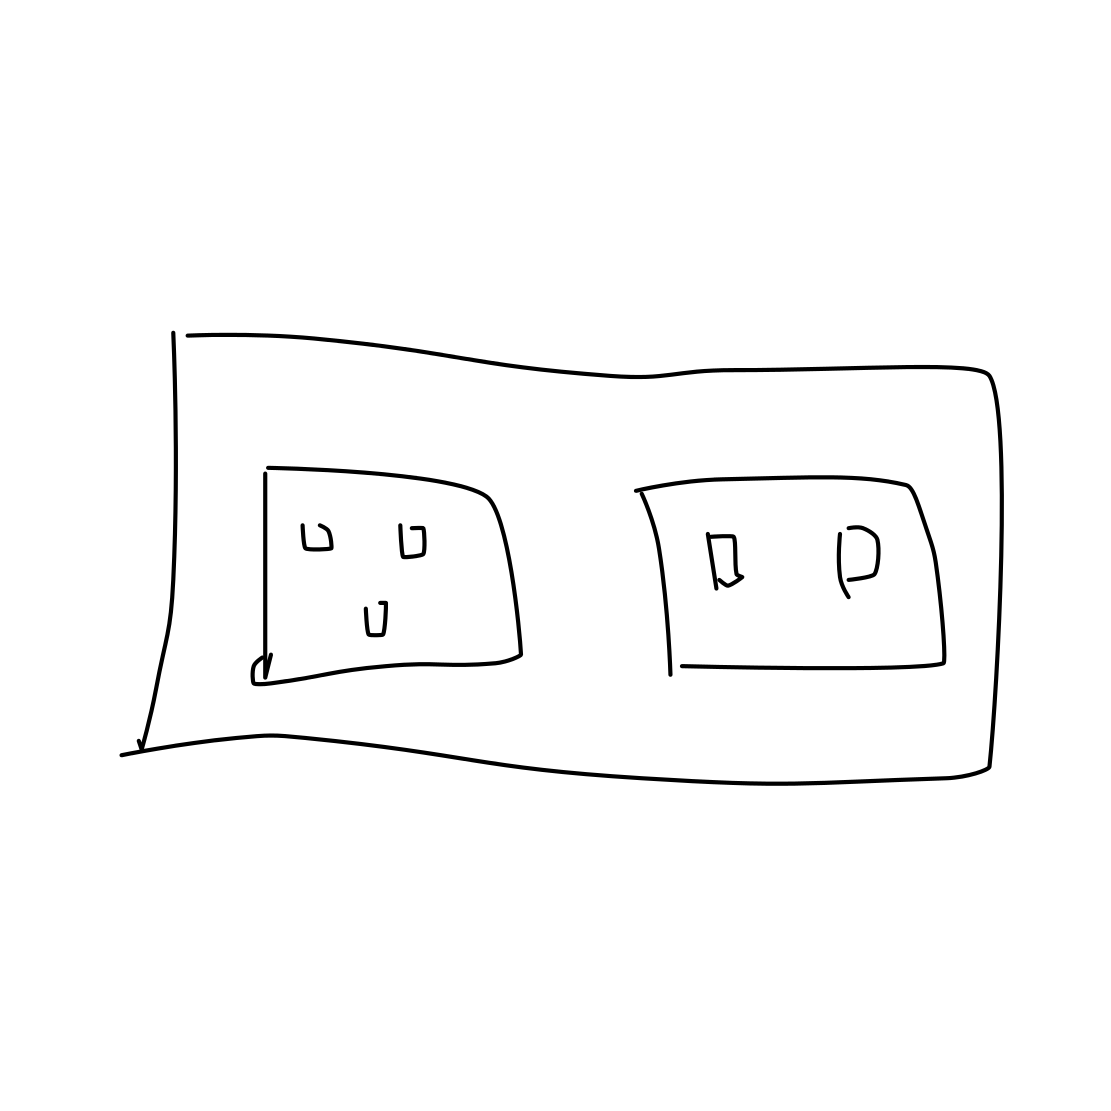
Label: power outlet